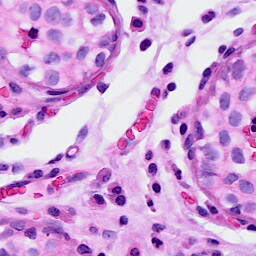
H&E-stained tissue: Breast